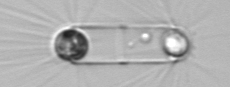
Label: Corethron_hystrix